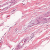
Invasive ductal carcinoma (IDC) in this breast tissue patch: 0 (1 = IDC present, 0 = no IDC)